Question: I'm having trouble trying to get my KendoUI Scheduler resources to populate correctly. I haven't found a good example of how to bind a nested JSON object (in this case Task and User listed in the screenshot) to resources that are fetched.
Also while running Fiddler, it seems like the resources listed below aren't even fetched from the web service. The documentation is super unclear on some of the specifics and I'm having a hard time finding the problem.
The schedule actually pulls back all the SchedulerEvents (the JSON fetched below) and shows me events bound to the Schedule properly, just they have no resources attached. Right now all of my webservice calls are running off localhost so JSONP shouldn't be required yet as my service calls are all calling "localhost".
I did find something similar to what I'm trying to do with projection of data <URL> via Telerik's documentation, but I haven't been able to figure out a good solution yet.
: updated my question with individual DataSource code
: I should also mention since posting this, the JSON screenshot isn't entirely accurate anymore as I've taken 'ScheduledTaskId' and 'UserId' (the two identifying properties of my Task and User resources I'm trying to add to appointments) and made that property available directly from my SchedulerEvent class to avoid nesting objects.
## Javascript
'''
//Datasources code has been moved to here. Explicitly fetching data and assigning to Resources datasource properties
$("#scheduler").kendoScheduler({
date: new Date("@DateTime.Now.ToShortDateString()"),
timezone: "Etc/UTC",
views: [
"day",
{ type: "week", selected: true },
"month",
"agenda"
],
dataSource: {
batch: true,
transport: {
read: {
url: "ServiceURI/Schedule/Get",
dataType: "json"
},
update: {
url: "",
dataType: "json"
},
create: {
url: "",
dataType: "json"
},
destroy: {
url: "",
dataType: "json"
},
parameterMap: function (options, operation) {
if (operation !== "read" && options.models) {
return { models: kendo.stringify(options.models) };
}
}
},
resources: [
{
field: "userId",
title: "User",
dataTextField: "displayName",
dataValueField: "userId",
dataSource: userDataSource
}
{
field: "scheduledTaskId",
title: "Task",
dataTextField: "taskName",
dataValueField: "scheduledTaskId",
dataSource: taskDataSource
}
],
schema: {
model: {
id: "shiftId",
fields: {
shiftId: {
from: "ShiftId",
type: "number"
},
title: {
from: "Title",
validation: { required: true }
},
start: {
from: "Start",
type: "date",
validation: { required: true }
},
end: {
from: "End",
type: "date",
validation: { required: true }
},
scheduledTaskId: {
from: "ScheduledTaskId",
type: "number"
},
userId: {
from: "UserId",
type: "number"
},
description: {
from: "Description"
},
recurrenceId: { from: "RecurrenceID" },
recurrenceRule: { from: "RecurrenceRule" },
recurrenceException: { from: "RecurrenceException" },
isAllDay: { type: "boolean", from: "IsAllDay" }
}
}
}
}
});
'''
### Datasources
'''
var userDataSource = new kendo.data.DataSource({
transport: {
read: {
//This should be a customized list of users, or all users fetched from the datastore
url: "ServiceURI/UserProfile/Get/",
dataType: "json"
},
},
schema: {
model: {
id: "userId",
fields: {
userId: {
from: "UserId",
type: "number"
},
displayName: {
from: "DisplayName"
}
}
}
}
});
userDataSource.fetch();
var taskDataSource = new kendo.data.DataSource({
transport: {
read: {
//This should be the entire list of tasks fetched from the datastore
url: "ServiceURI/ScheduledTask/Get?companyId=1",
dataType: "json"
}
},
schema: {
model: {
id: "scheduledTaskId",
fields: {
scheduledTaskId: {
from: "ScheduledTaskId",
type: "number"
},
taskName: {
from: "TaskName"
}
}
}
}
});
taskDataSource.fetch();
'''
## JSON returned

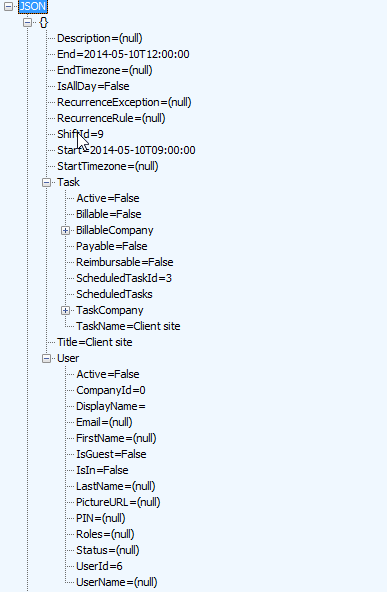
Answer: ## Problem
The resources object is inside of the dataSource object as I thought it was supposed to be per the documentation
'''
views: [
"day",
{ type: "week", selected: true },
"month",
"agenda"
],
dataSource: {
resources: [
{
field: "userId",
title: "User",
dataTextField: "displayName",
dataValueField: "userId",
dataSource: userDataSource
}
{
field: "scheduledTaskId",
title: "Task",
dataTextField: "taskName",
dataValueField: "scheduledTaskId",
dataSource: taskDataSource
}
]
}
'''
## Answer
Just need to move the resources array outside of the DataSource... works as expected without any explicit .fetch() statements either
'''
views: [
"day",
{ type: "week", selected: true },
"month",
"agenda"
],
resources: [
{
field: "userId",
title: "User",
dataTextField: "displayName",
dataValueField: "userId",
dataSource: userDataSource
}
{
field: "scheduledTaskId",
title: "Task",
dataTextField: "taskName",
dataValueField: "scheduledTaskId",
dataSource: taskDataSource
}
],
dataSource: {
}
'''